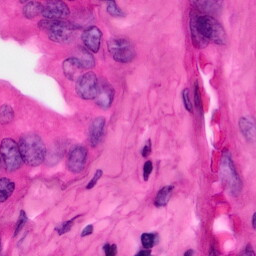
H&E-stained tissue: Pancreatic